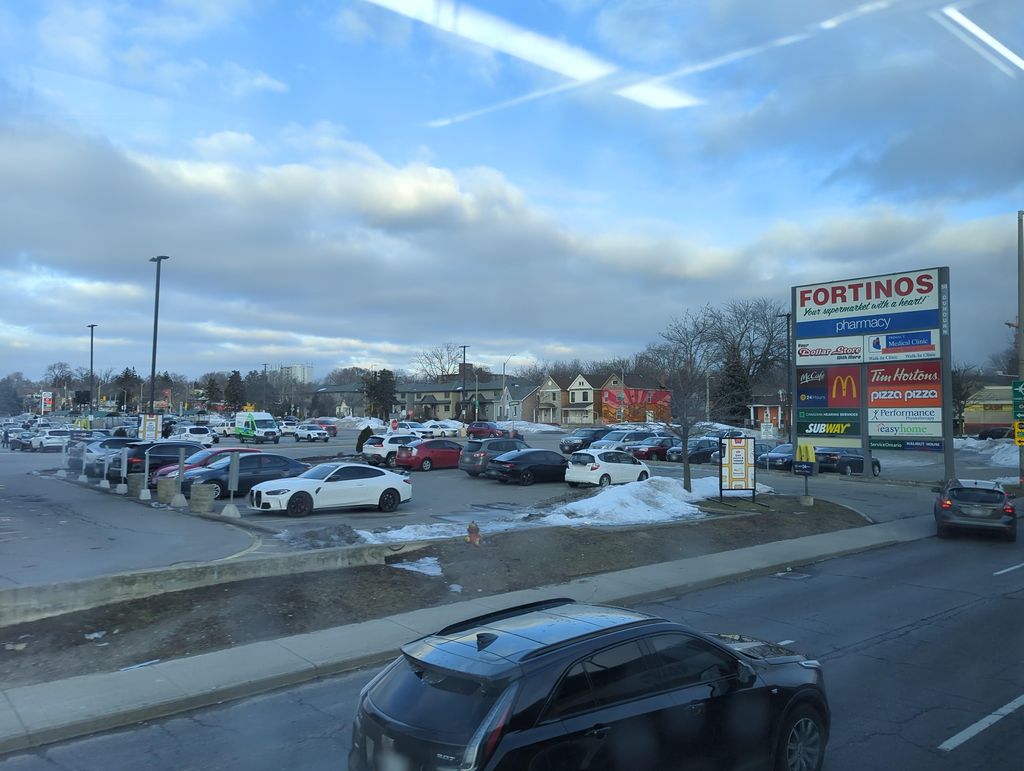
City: hamilton